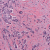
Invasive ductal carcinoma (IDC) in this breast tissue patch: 1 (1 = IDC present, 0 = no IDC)